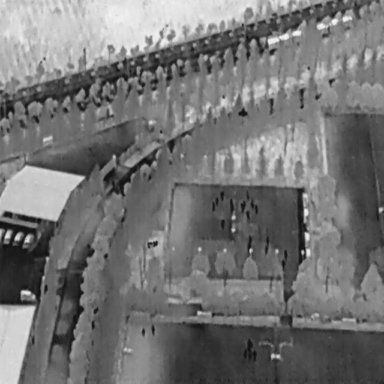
There are 21 People in the infrared image.